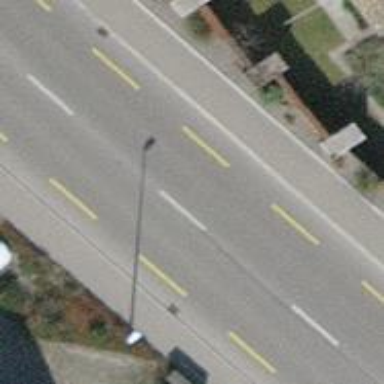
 with designated cycle lane on both sides."